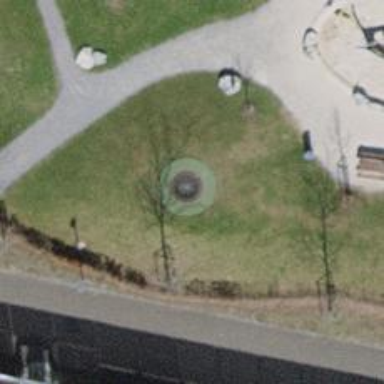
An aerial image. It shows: Playground with cushions.